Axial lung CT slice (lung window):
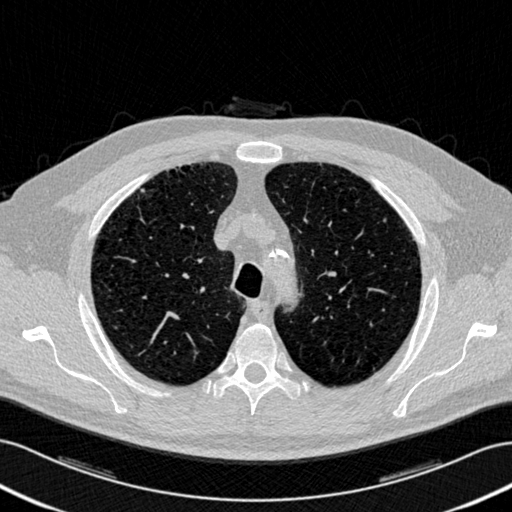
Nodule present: yes
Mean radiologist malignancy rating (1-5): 2